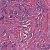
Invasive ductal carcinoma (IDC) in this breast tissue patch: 1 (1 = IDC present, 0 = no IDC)